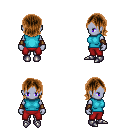
a pixel art fantasy rpg character, female body template, dark elf, purple skin, teal sleeveless shirt, red pants, brown long bangs hairstyle, cloth bracers, metal boots, four views (front, back, left, right), 2x2 character sprite sheet, small pixel art, hard edges, no anti-aliasing